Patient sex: M
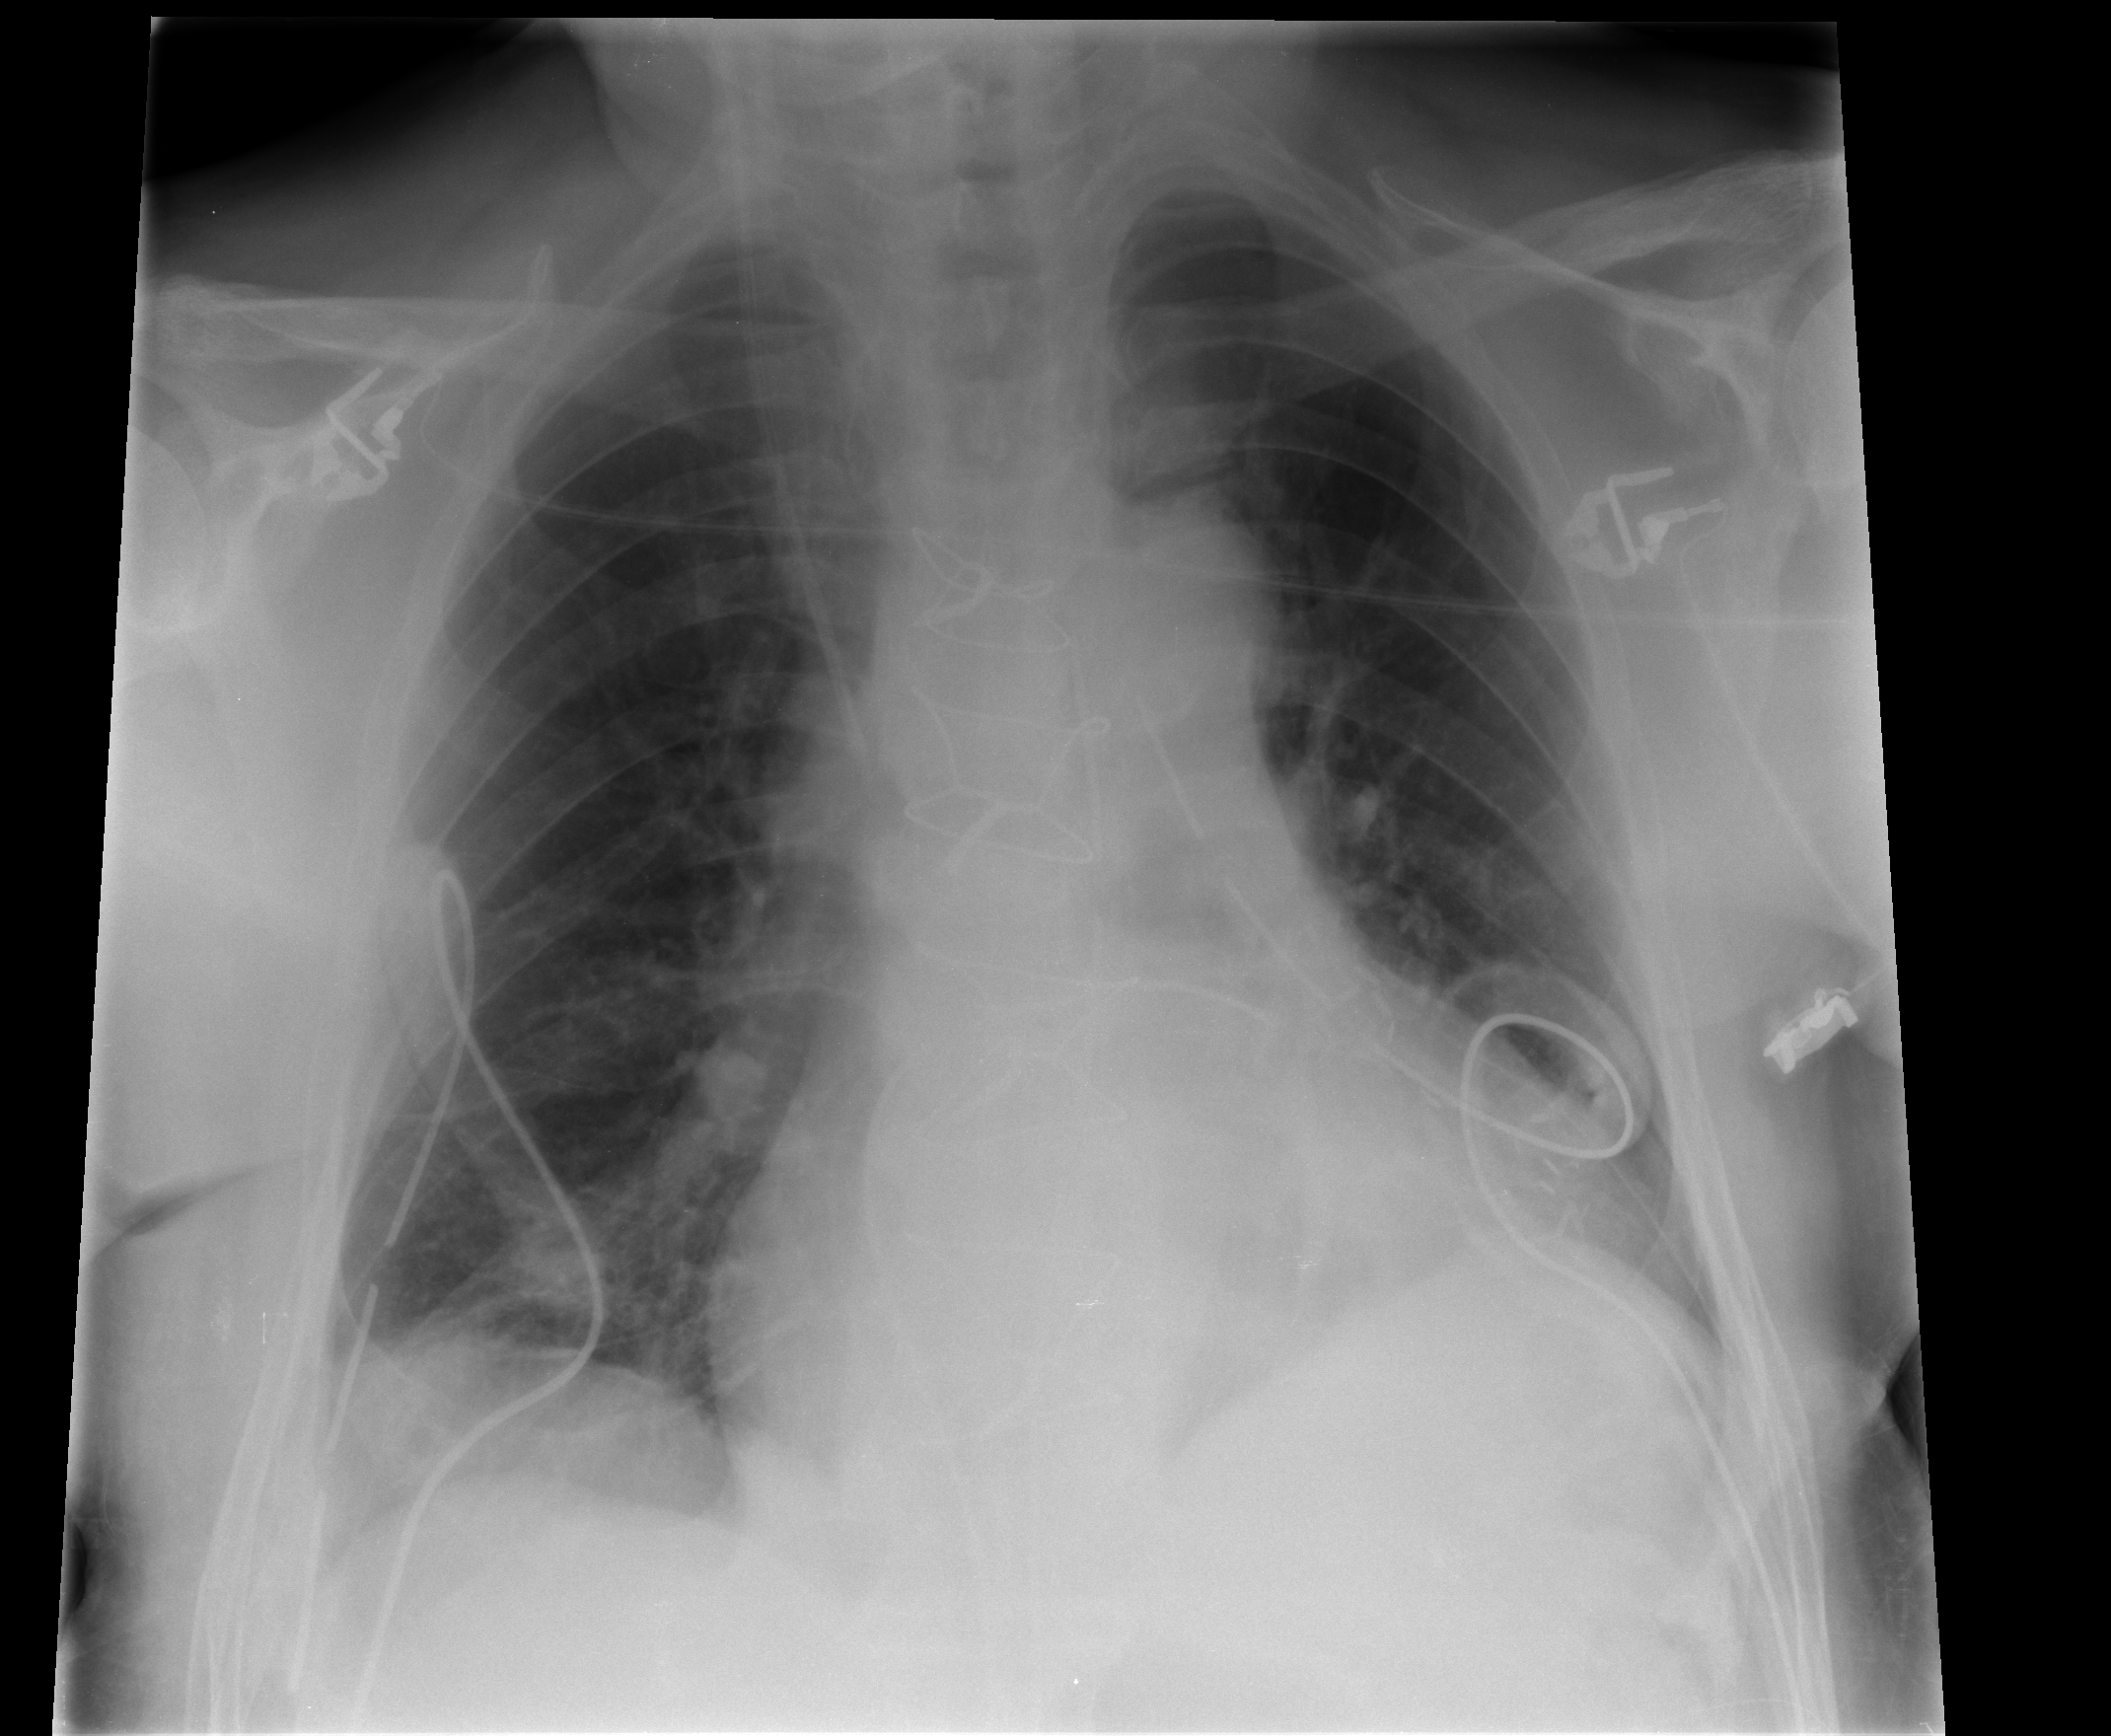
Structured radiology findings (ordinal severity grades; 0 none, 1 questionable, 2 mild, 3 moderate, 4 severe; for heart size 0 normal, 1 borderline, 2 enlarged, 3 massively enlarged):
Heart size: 2
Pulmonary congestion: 0
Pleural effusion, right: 0
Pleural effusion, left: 0
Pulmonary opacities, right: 0
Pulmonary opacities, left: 0
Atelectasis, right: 2
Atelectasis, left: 1